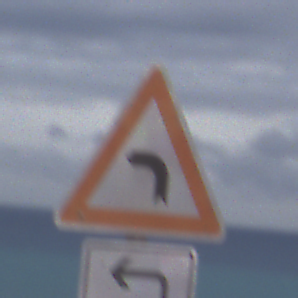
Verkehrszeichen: KurveLinks
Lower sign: RichtungsangabeDurchPfeile2
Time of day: Midday
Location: Outdoor (Urban)
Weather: Overcast
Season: NotSpecified
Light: Natural